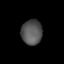
Tissue: lung
Cell type: Others
Senescence score: 0.5477
Nuclear area (px): 509
Mean DAPI intensity: 85.316